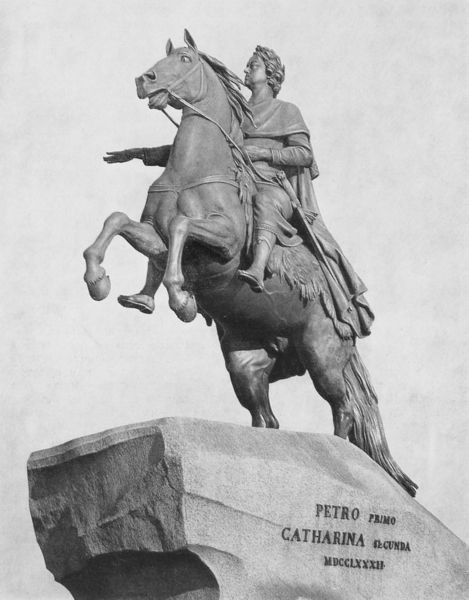
Titel: Reiterstandbild Peter des Großen
Künstler: Etienne-Maurice Falconet
Standort: St. Petersburg (EU - Russland)
Schlagwörter: mann, mensch, stein, pferd, reiter, skulptur, statue, russland, könig, bronze, foto, schwert, text, photo, krieger, wichtig, hengst, zar, steigend, reiterdenkmal, katharina, peter, hinterbeine, eroberer, aufbäumend, pietro, petro, catharina, katarina, chatharina